Question: I have a piece of code that, when a row in a table view is selected, will display an alert and wait until that alert is dismissed. While it works fine on iPads with iOS 5 and 6, on iOS 7 it gets stuck while trying to dismiss the alert.
To illustrate the issue I created a simple master-detail app and created a simple MyAlert class that extends UIAlertView and conforms to UIAlertViewDelegate:
'''
@interface MyAlert : NSObject <UIAlertViewDelegate>
{
volatile BOOL completed;
UIAlertView * alert;
}
- (void) showAndWaitUntilDone:(NSString*)message;
'''
@end
MyAlert.m:
'''
@implementation MyAlert
- (void) showAndWaitUntilDone:(NSString*)message
{
alert = [[UIAlertView alloc] initWithTitle:@"Alert"
message:message
delegate:nil
cancelButtonTitle:@"Cancel"
otherButtonTitles:@"Other", nil];
if (alert)
{
alert.delegate = self;
[self showAndWaitUnitlDone];
}
}
- (void) showAndWaitUnitlDone
{
completed = NO;
[alert show];
while (!completed)
{
[[NSRunLoop currentRunLoop] runMode:NSDefaultRunLoopMode
beforeDate:[NSDate distantFuture]];
}
}
- (void)alertView:(UIAlertView *)alertView didDismissWithButtonIndex:(NSInteger)buttonIndex
{
completed = YES;
}
@end
'''
I then display the alert in my ViewController like this:
'''
- (void)tableView:(UITableView *)tableView didSelectRowAtIndexPath:(NSIndexPath *)indexPath
{
[MyAlert showAndWaitUntilDone:@"test msg"];
}
'''
The effect:

Like mentioned before, this works OK on iOS 5 and 6.
If I don't block the main thread, everything seems to work OK, however, if I run this code e.g. from UIButton callback it works like a charm.
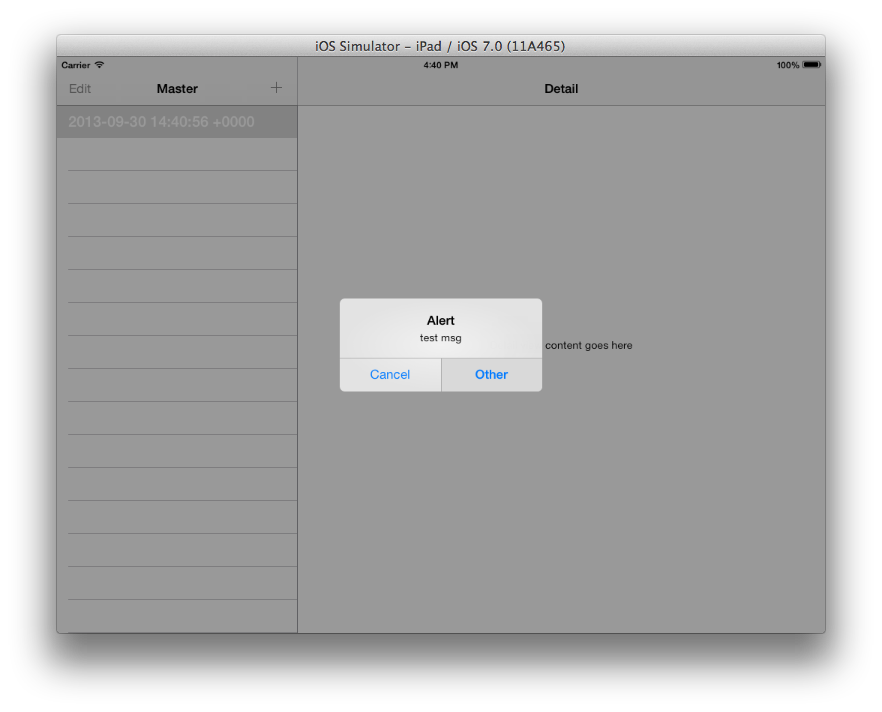
Answer: There seems to be a bug in iOS 7 which causes that UIAlertView delegate will never be called once the RunLoop is started. It acts exactly the same when the thread waiting for the UIAlertView is not the main thread. People suggest using UIAlertView with blocks or writing a custom Alert View.
For more details see Apple's developer forum thread: <URL>